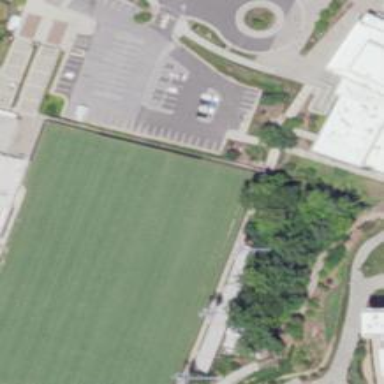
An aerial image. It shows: Grass pitch used for lacrosse.